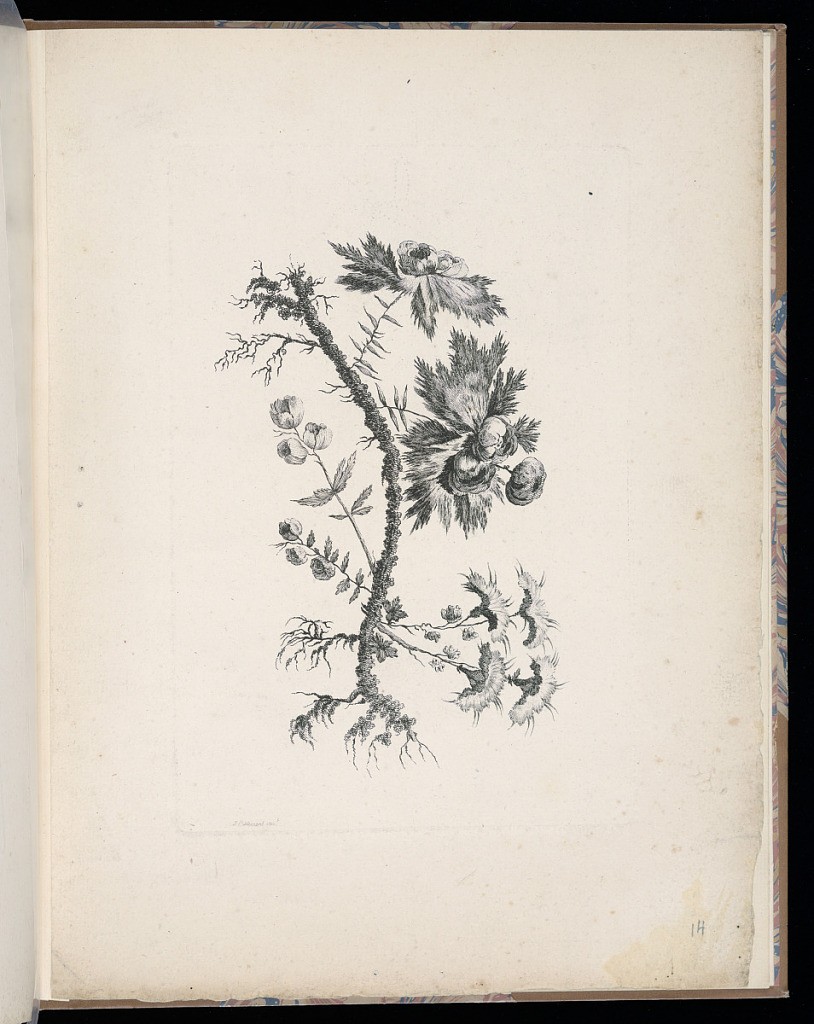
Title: Spray of Flowers
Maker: Jean-Baptiste Pillement, French, 1728–1808
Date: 1760
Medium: Etching on laid paper
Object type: Print
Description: Design for a fantastical chinoiserie spray of flowers with leaves and stems. The plate is signed.